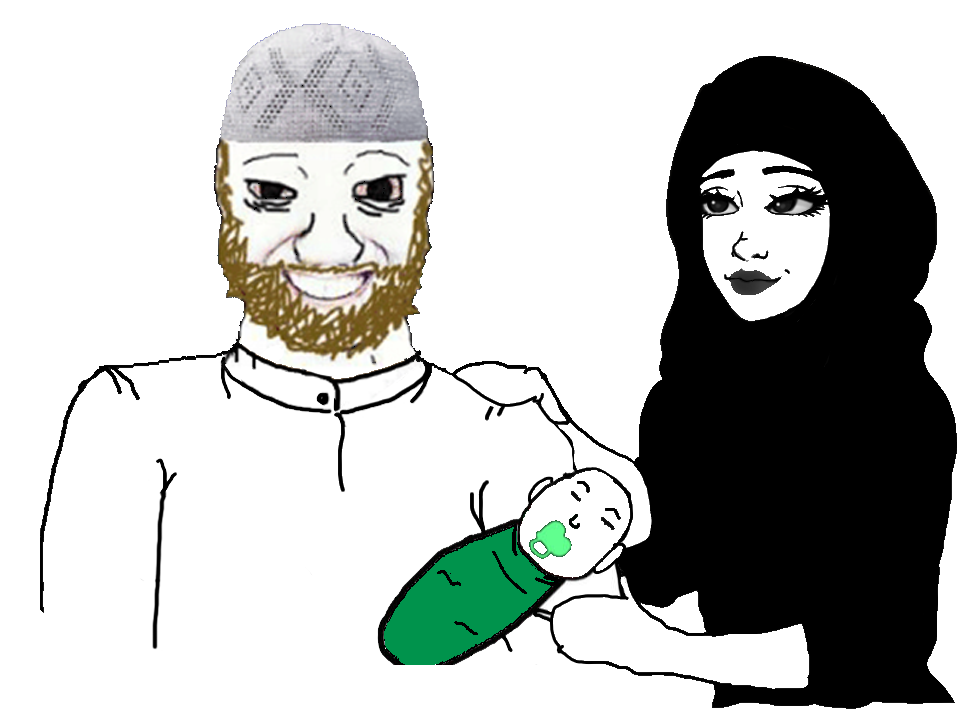
Label: 5_Coomer